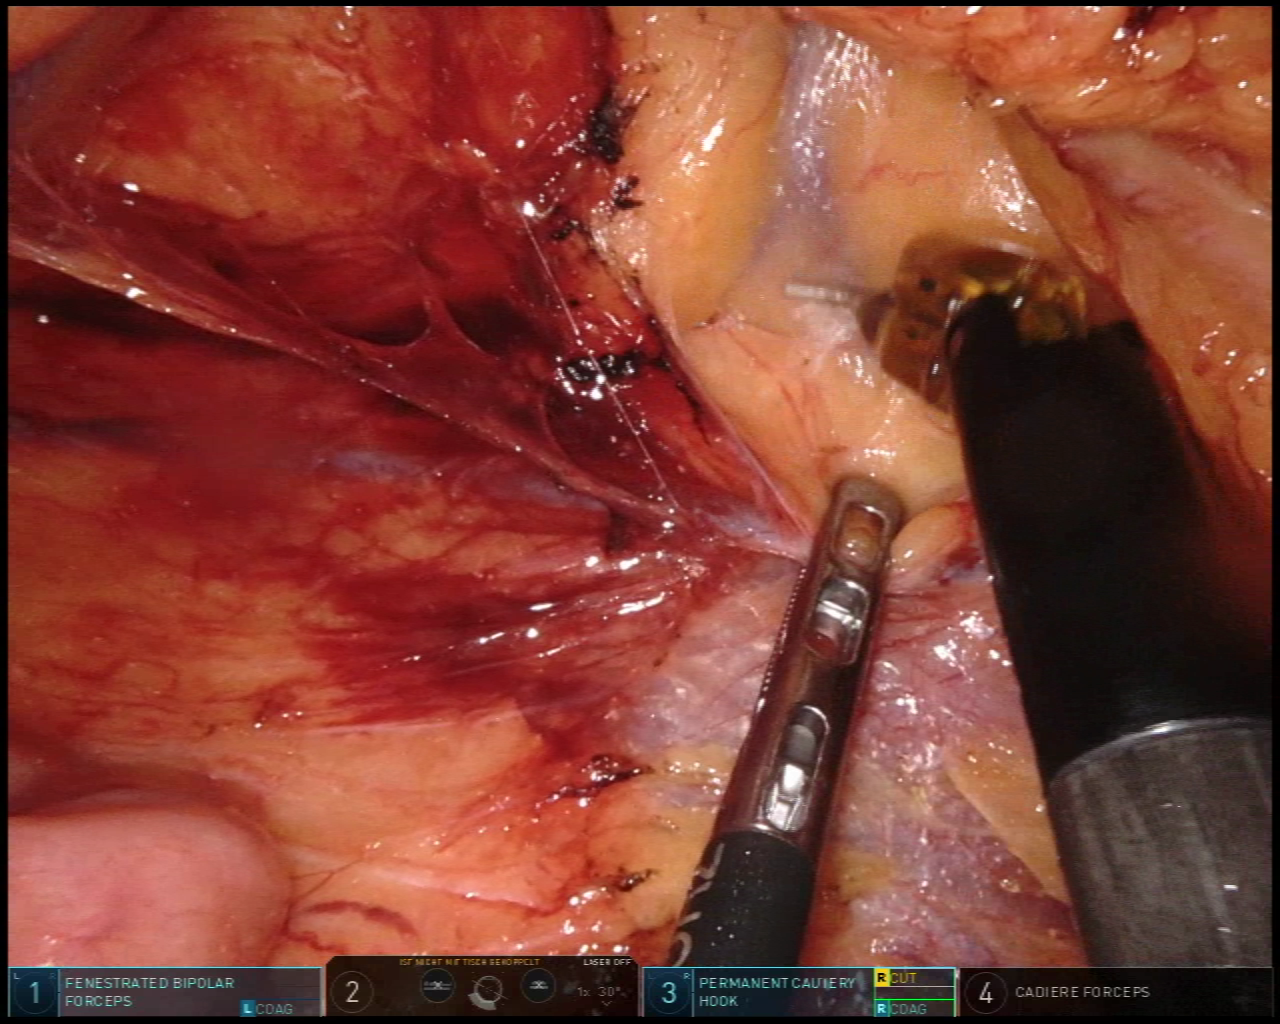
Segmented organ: intestinal_veins
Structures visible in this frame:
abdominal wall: no
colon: no
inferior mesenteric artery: no
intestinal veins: yes
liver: no
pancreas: no
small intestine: yes
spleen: no
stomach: no
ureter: no
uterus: no
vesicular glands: no